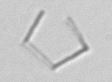
Label: Nanoneis